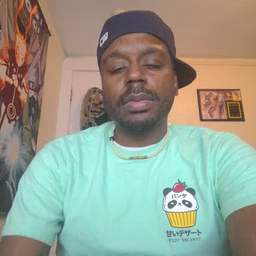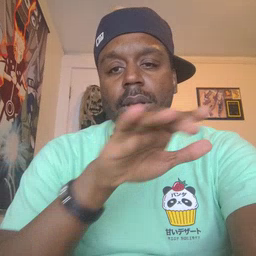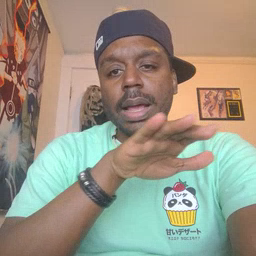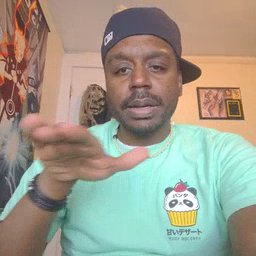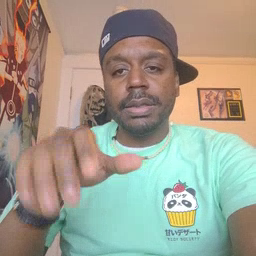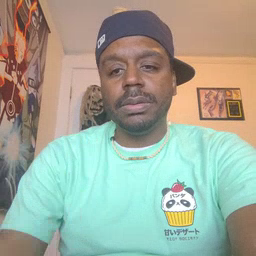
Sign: clean